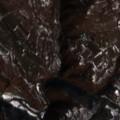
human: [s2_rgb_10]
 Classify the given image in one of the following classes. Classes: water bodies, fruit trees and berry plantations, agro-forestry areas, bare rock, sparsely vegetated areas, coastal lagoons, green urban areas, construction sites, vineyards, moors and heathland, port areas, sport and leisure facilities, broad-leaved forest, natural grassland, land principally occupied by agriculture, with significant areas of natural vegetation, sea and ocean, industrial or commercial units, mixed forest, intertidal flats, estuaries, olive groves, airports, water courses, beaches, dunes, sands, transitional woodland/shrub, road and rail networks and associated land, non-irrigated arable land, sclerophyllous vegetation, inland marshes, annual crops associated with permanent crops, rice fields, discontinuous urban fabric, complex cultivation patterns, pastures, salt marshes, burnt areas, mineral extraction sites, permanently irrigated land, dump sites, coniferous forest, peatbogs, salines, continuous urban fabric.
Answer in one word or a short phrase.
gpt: complex cultivation patterns, land principally occupied by agriculture, with significant areas of natural vegetation, broad-leaved forest, transitional woodland/shrub